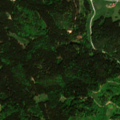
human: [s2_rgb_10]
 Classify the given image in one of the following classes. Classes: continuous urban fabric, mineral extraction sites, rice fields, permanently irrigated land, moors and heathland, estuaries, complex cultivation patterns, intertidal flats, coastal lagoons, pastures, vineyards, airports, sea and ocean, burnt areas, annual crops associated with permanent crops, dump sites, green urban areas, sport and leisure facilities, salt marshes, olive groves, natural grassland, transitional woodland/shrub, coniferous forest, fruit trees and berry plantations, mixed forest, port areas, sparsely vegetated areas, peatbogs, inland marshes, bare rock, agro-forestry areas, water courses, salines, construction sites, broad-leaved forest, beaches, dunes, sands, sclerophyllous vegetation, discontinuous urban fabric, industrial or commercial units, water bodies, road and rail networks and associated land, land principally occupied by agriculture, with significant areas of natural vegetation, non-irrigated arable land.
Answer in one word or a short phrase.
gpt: land principally occupied by agriculture, with significant areas of natural vegetation, coniferous forest, mixed forest